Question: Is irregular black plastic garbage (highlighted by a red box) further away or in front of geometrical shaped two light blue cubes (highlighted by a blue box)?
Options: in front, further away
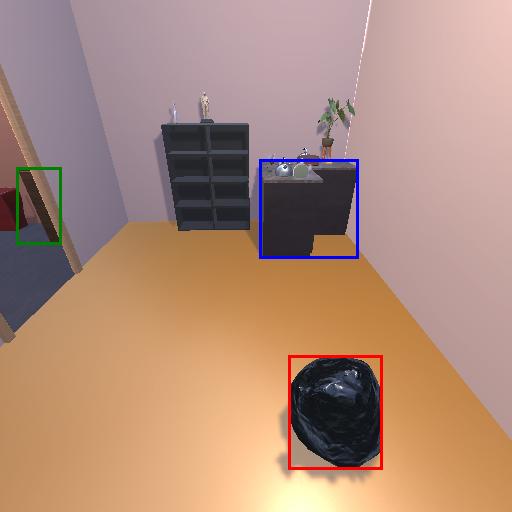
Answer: in front